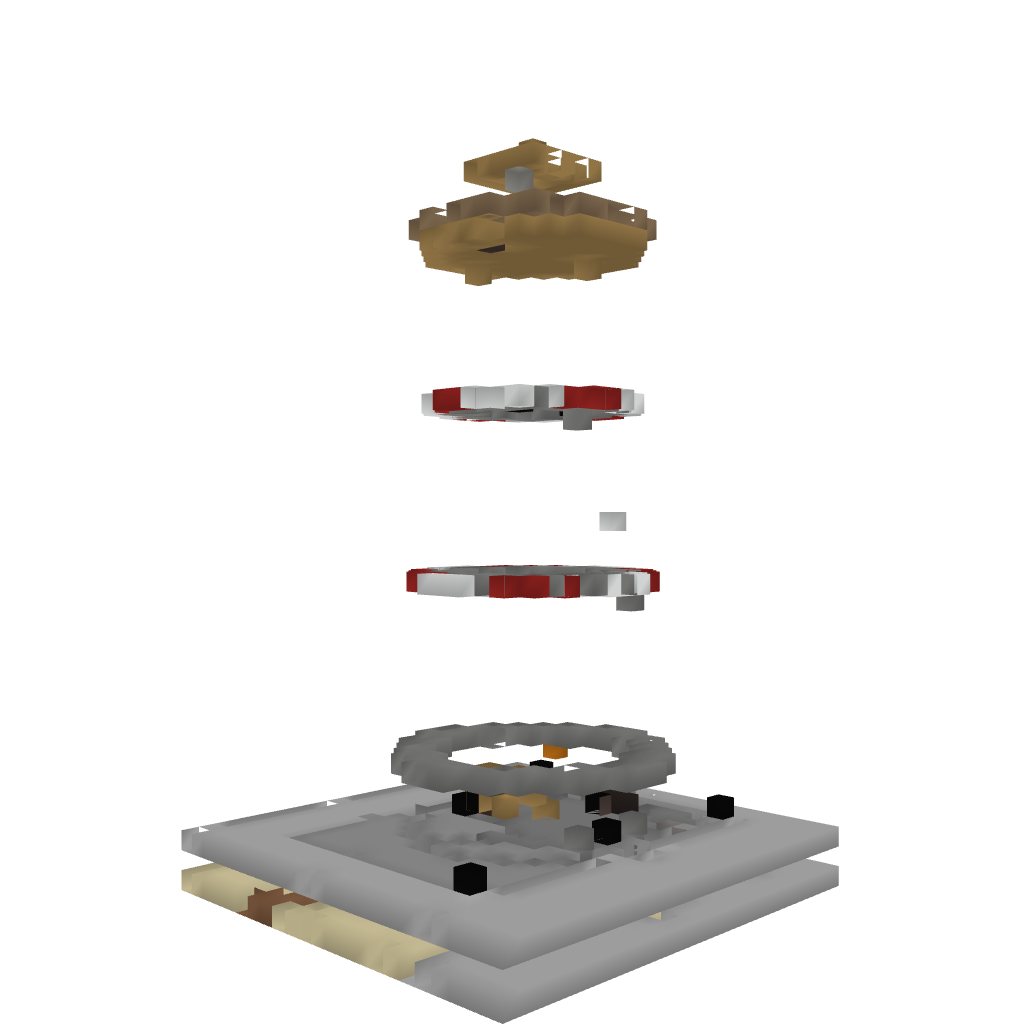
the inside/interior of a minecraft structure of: Small lighthouse